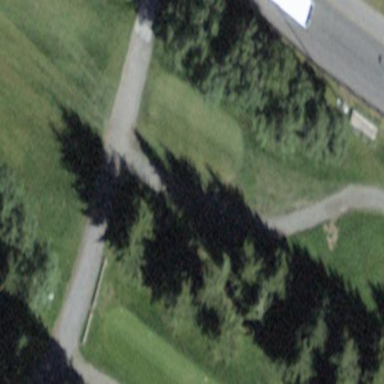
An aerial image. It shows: Grass area designated as golf tee.